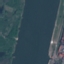
Label: River